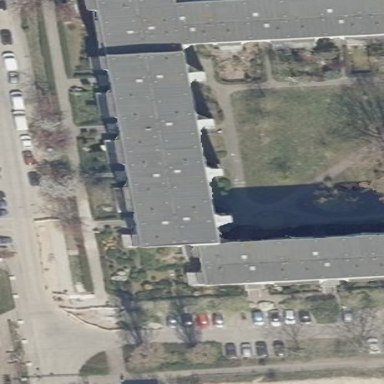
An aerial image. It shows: Building with apartments and flat roof.